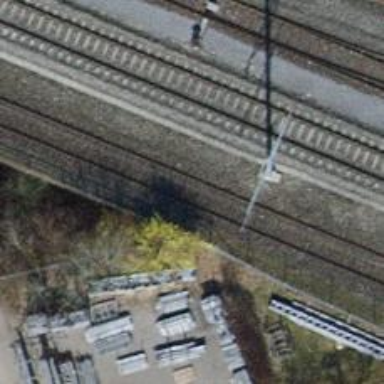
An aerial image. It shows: Railway bridge with one track and electrified contact line. It serves as siding.